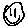
Label: smiley face